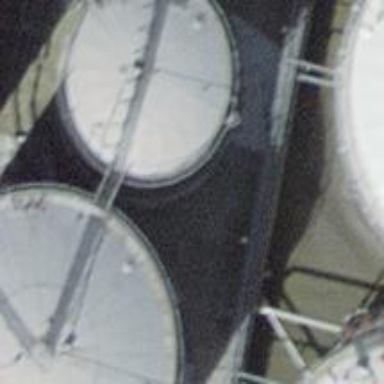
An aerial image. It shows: Industrial building housing storage tank.